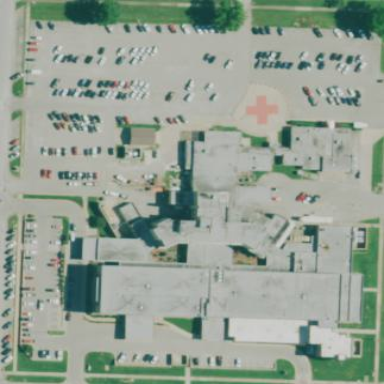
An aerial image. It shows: Healthcare facility identified as hospital.